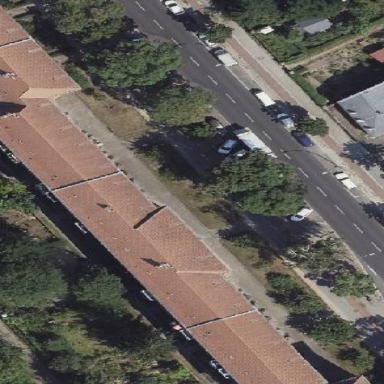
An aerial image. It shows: Image showing building with apartments.